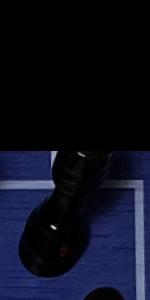
Label: Rook_Black